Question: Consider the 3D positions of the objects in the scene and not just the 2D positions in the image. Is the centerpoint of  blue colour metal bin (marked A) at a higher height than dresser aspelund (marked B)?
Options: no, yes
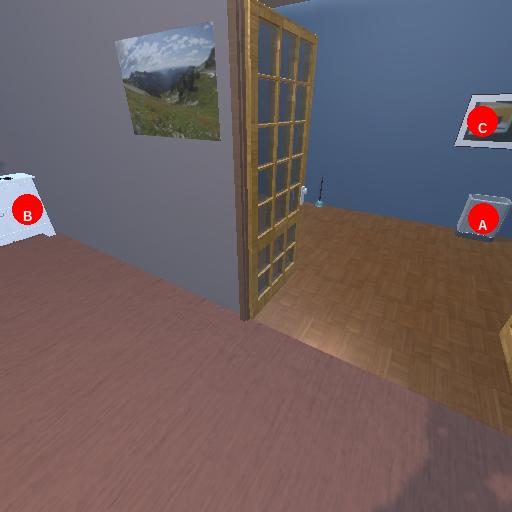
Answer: no